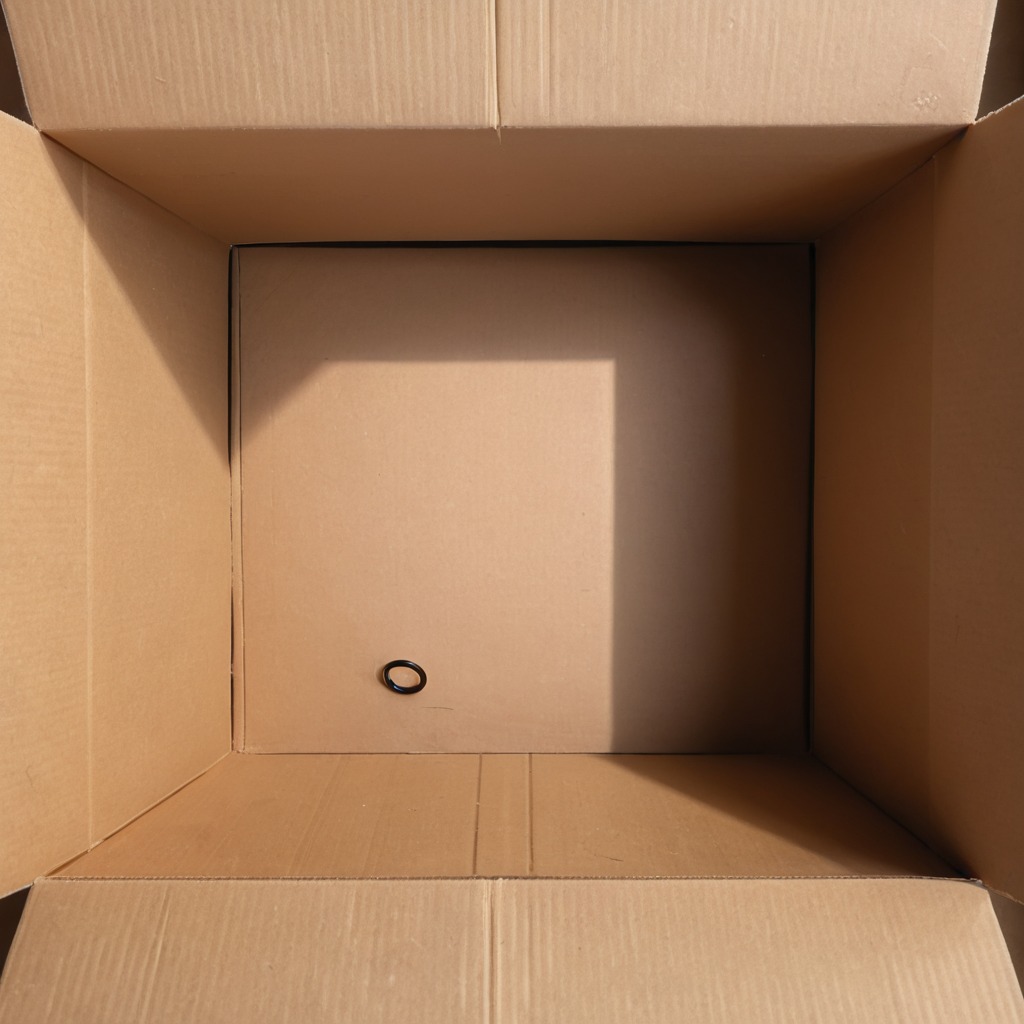
A rubber O-ring is lying on the cardboard box surface.